Question: What brand is advertised in the image?
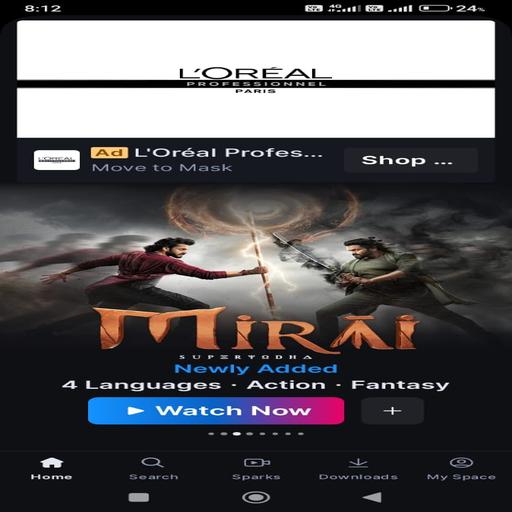
Answer: L'OREAL PARIS